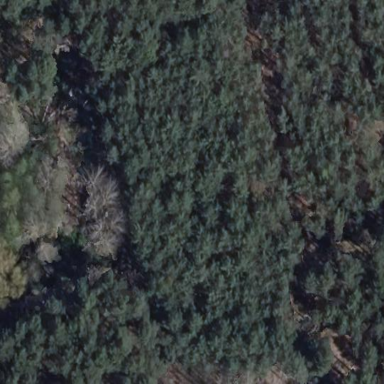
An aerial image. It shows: Mixed forest with variety of leaf types and cycles.